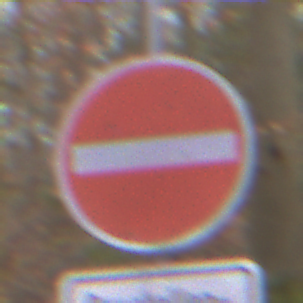
Verkehrszeichen: VerbotDerEinfahrt
Zusatzzeichen unten: SonstigeFahrzeugePersonengruppenFrei1
Umgebung: Outdoor, Nature
Tageszeit: Midday
Wetter: Overcast
Licht: Natural
Jahreszeit: Autumn
Kontrast: LowContrast